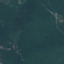
Land use / land cover class: Forest